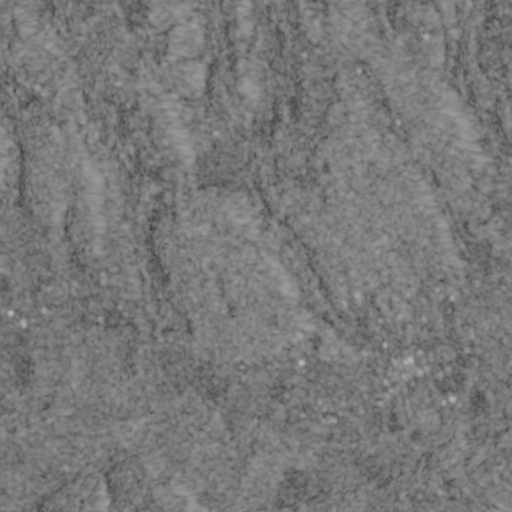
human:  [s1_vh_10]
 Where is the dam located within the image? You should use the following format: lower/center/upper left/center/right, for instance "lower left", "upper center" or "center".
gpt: The dam is located in the center of the image.
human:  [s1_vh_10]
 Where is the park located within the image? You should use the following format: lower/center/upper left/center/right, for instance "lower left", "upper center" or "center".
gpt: The park is located in the lower right of the image.
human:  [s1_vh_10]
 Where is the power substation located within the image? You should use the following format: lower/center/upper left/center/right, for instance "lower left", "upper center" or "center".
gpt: The power substation is located in the center left of the image.
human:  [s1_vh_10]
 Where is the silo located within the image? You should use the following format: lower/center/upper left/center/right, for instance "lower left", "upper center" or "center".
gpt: The silo is located in the upper left of the image.
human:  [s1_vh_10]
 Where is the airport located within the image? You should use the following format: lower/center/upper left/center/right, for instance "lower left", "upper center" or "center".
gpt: There is no airport in the image.

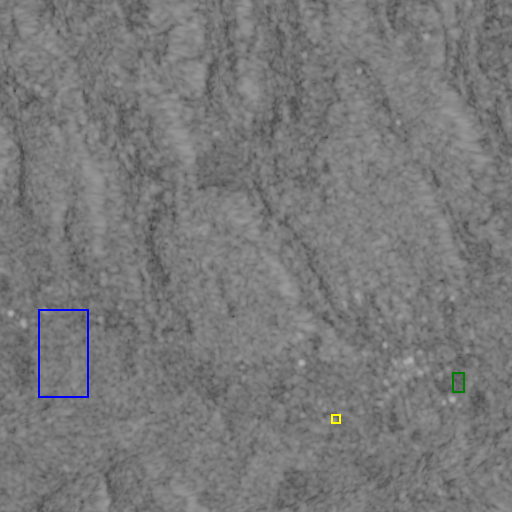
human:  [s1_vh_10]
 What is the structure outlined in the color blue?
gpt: The structure outlined in blue is a crop field.
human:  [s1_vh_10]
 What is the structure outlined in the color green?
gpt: The structure outlined in green is a park.
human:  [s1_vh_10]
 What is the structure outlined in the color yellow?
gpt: The structure outlined in yellow is a parking lot.
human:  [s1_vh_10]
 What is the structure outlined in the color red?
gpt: There is no red outline.